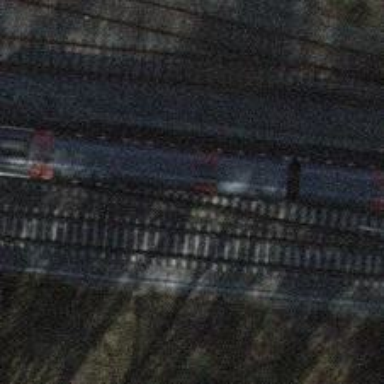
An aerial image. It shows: Railway track with contact line for electrification.